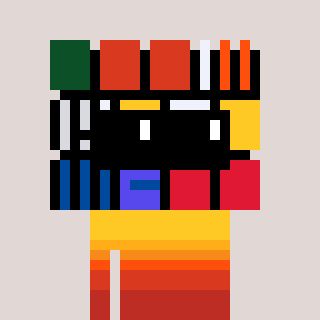
a pixel art character with square black sunglasses, a abstract-shaped head and a redpinkish-colored body on a warm background